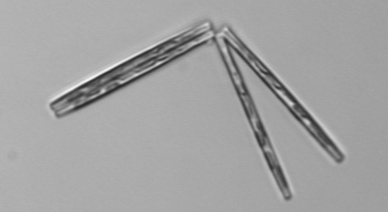
Label: Thalassionema